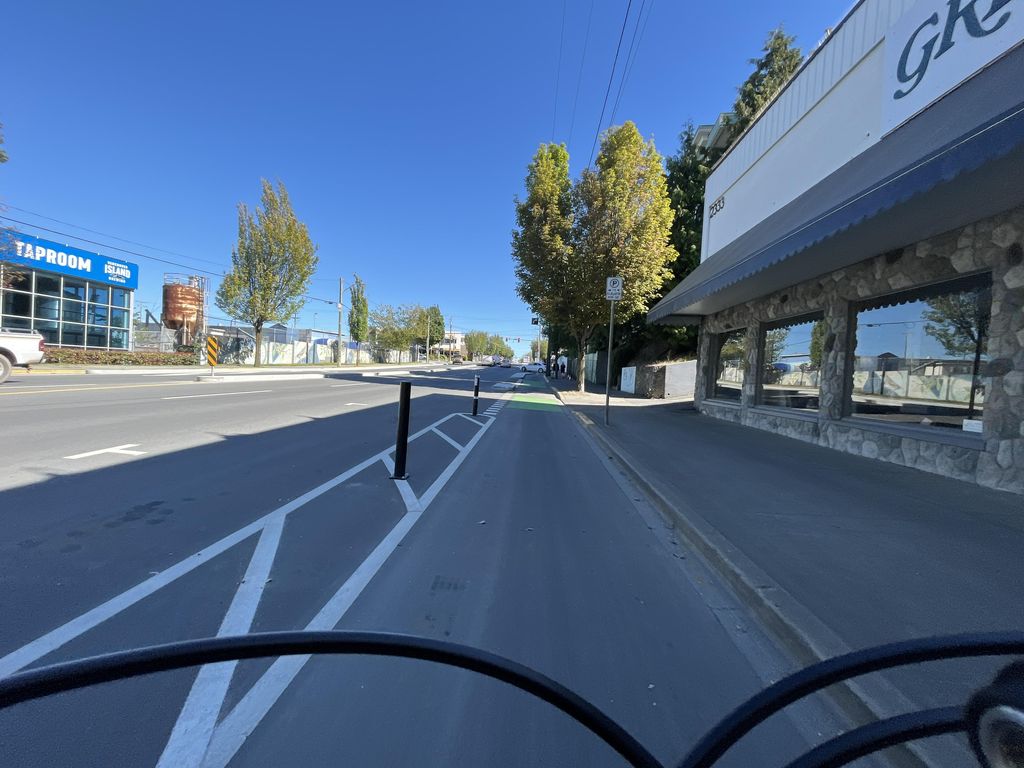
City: victoria